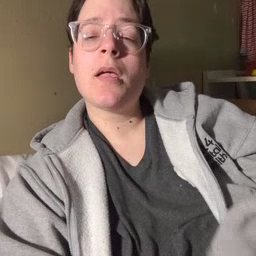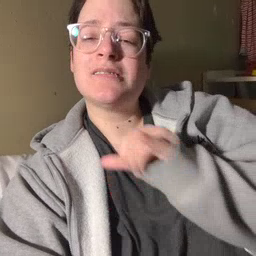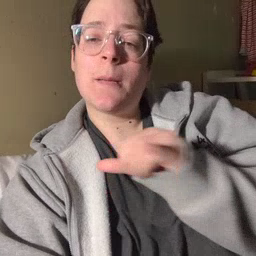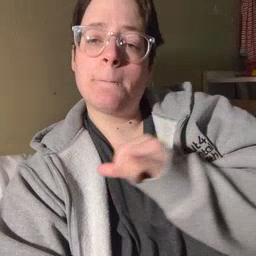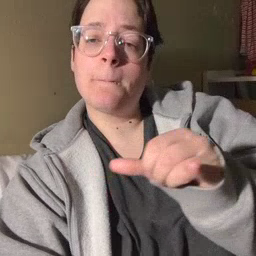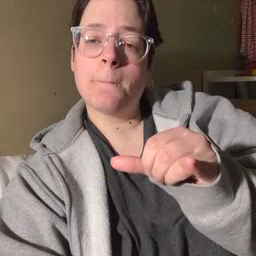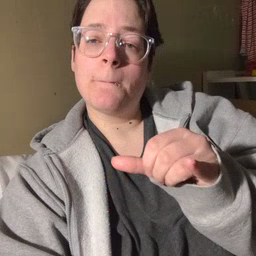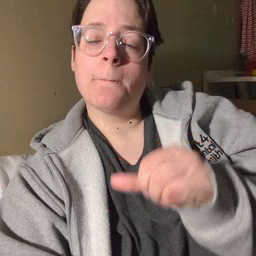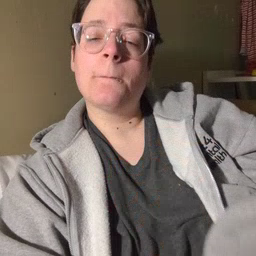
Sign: same